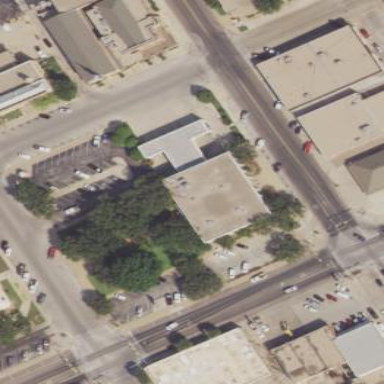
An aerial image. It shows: Bank building.